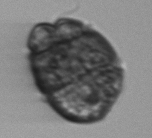
Label: Margalefidinium